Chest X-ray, PA view. Patient: 49 years old, sex F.
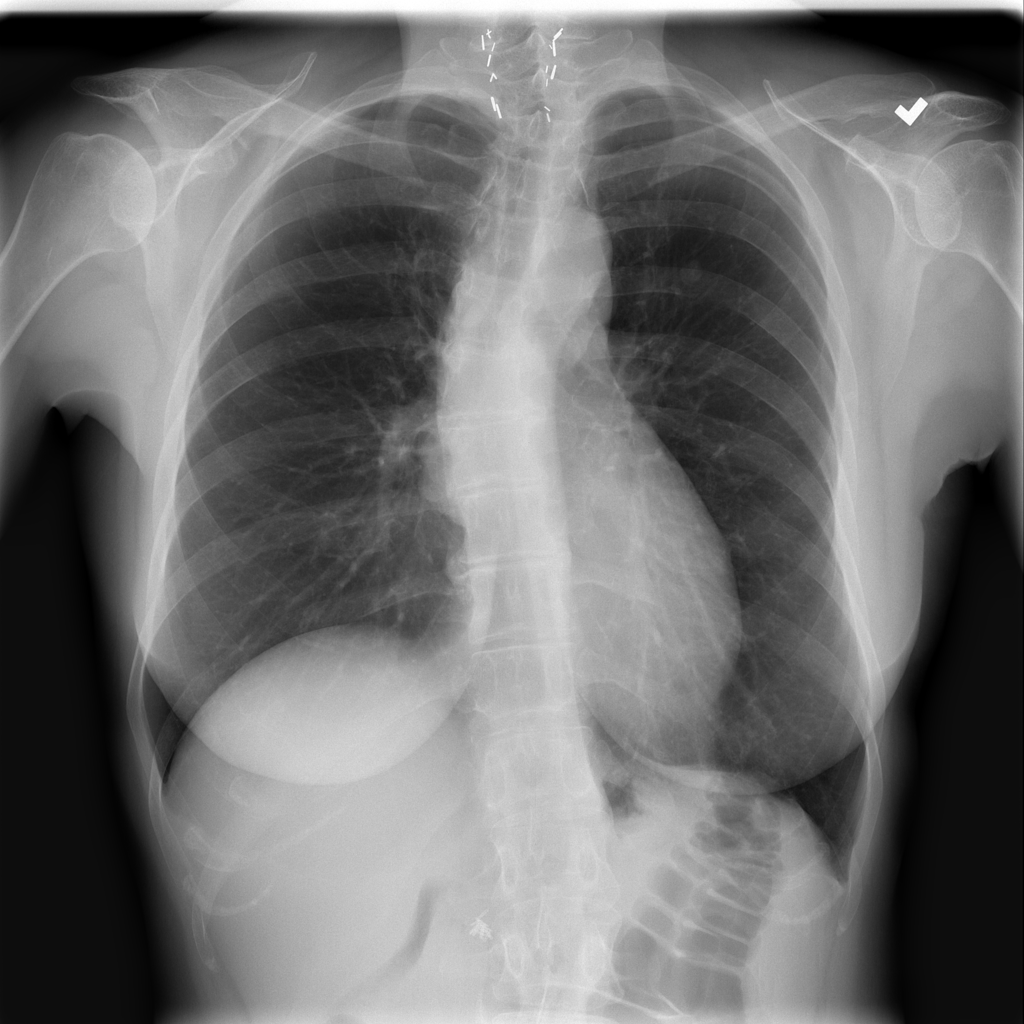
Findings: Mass